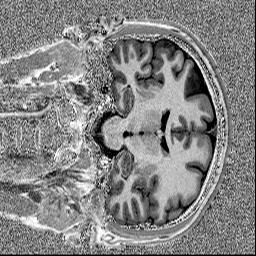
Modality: MP2RAGE
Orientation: coronal
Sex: male